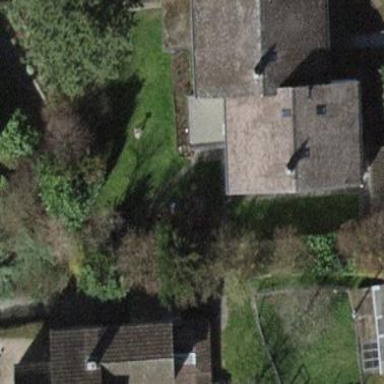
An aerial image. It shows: Semidetached house.